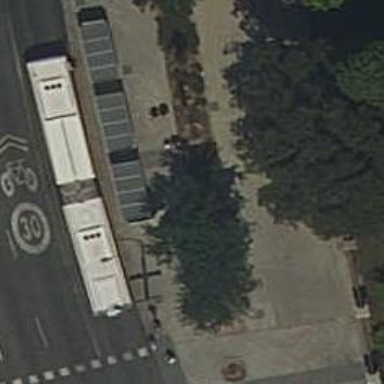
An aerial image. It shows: Bus stop with sheltered platform for public transport.